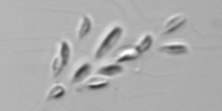
Label: Dinobryon